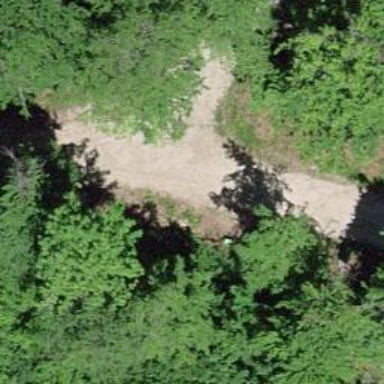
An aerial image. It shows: Gravel track.